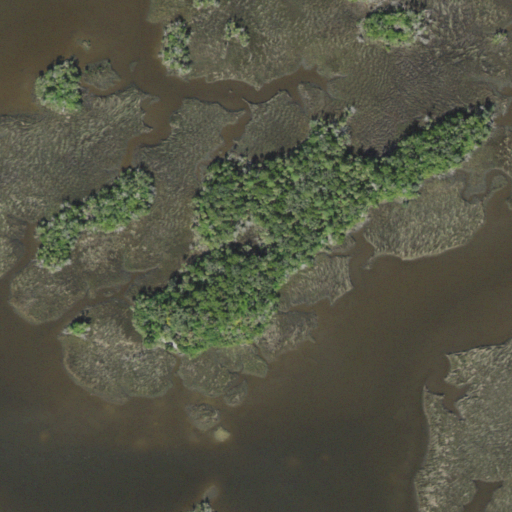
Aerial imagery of island in Florida named Everett Island containing herbaceous wetlands, woody wetlands, and open water